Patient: sex F, age 61
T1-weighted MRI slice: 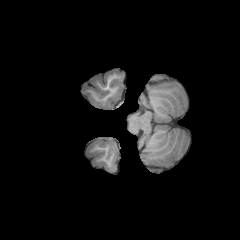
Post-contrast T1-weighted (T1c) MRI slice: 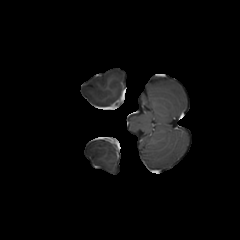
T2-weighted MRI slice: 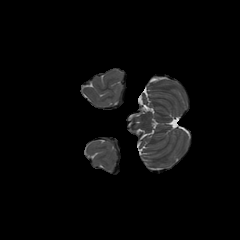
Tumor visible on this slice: no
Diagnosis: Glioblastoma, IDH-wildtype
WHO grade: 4